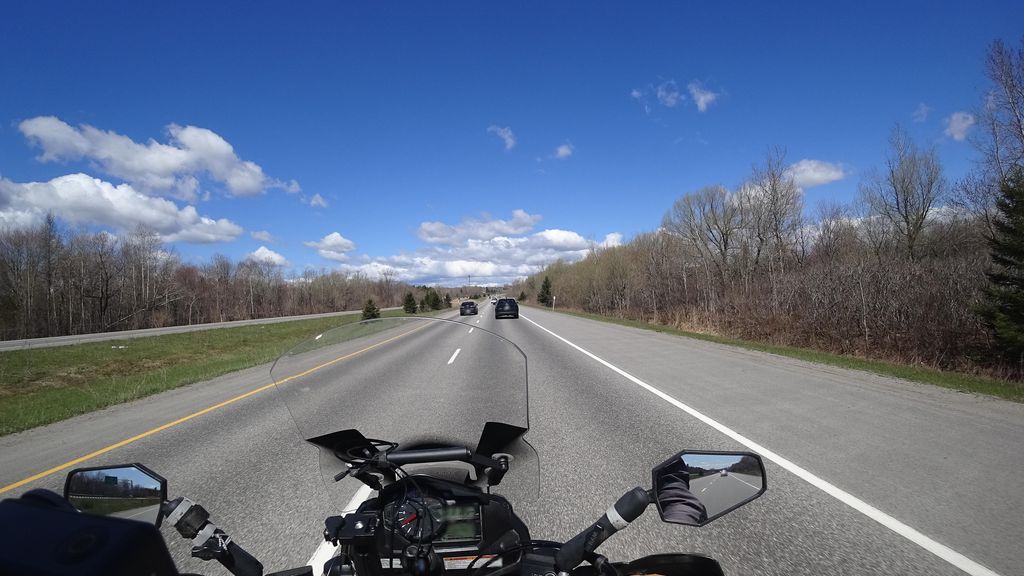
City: quebec_city